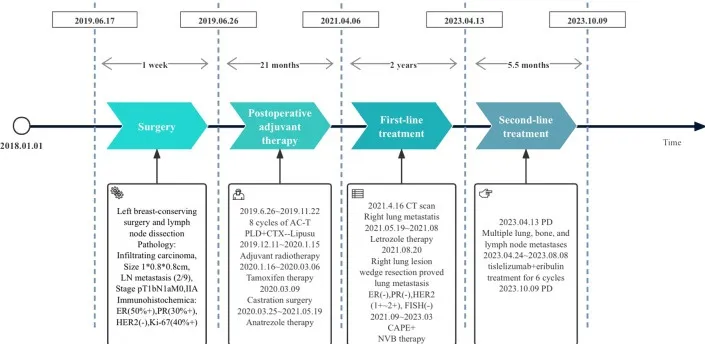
Treatment flowchart: PLD, pegylated liposomal doxorubicin; CTX, cyclophosphamide; Lipusu, paclitaxel liposome; CAPE, capecitabine; NVB, vinorelbine; PD, disease progression.
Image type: chart (chart)